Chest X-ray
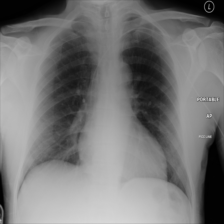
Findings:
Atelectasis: negative
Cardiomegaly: negative
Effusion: negative
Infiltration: negative
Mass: negative
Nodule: negative
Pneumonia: negative
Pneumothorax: negative
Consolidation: negative
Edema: negative
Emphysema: negative
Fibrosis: negative
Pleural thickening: negative
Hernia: negative